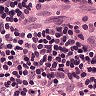
Metastatic tissue present: yes